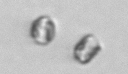
Label: Thalassiosira_sp_aff_mala